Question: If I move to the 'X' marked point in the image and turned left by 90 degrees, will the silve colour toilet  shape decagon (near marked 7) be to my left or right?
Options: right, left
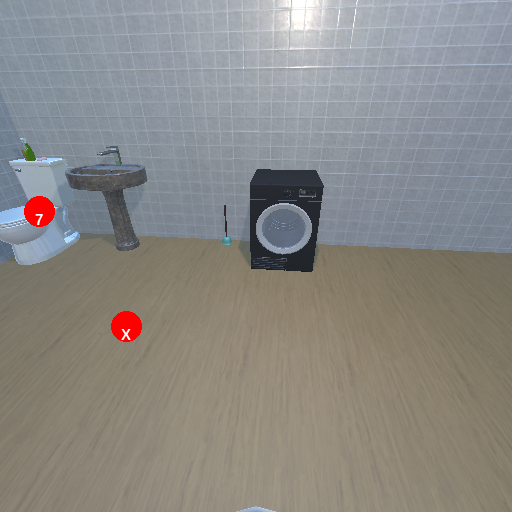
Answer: right